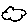
Label: cloud